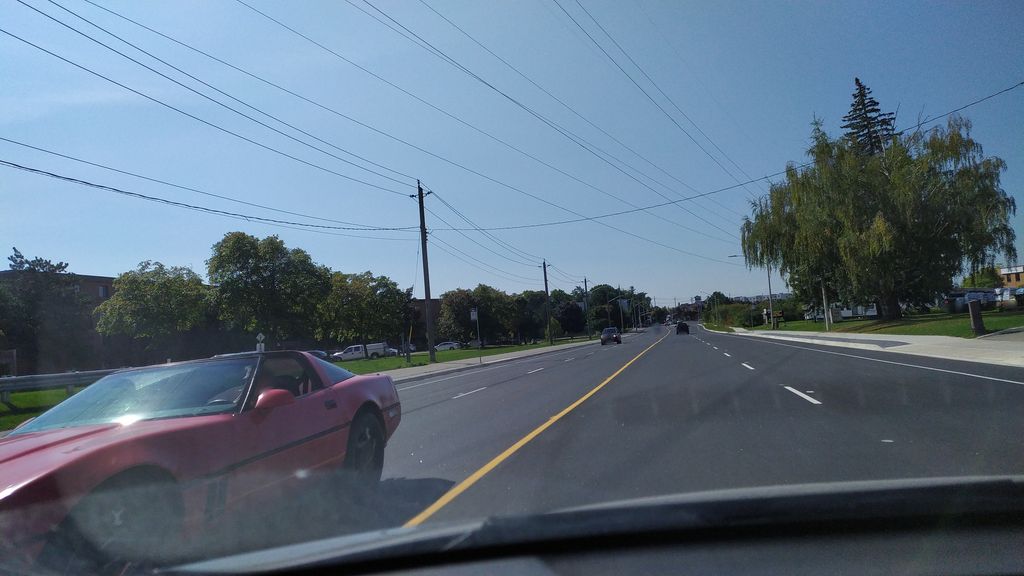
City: kitchener-waterloo